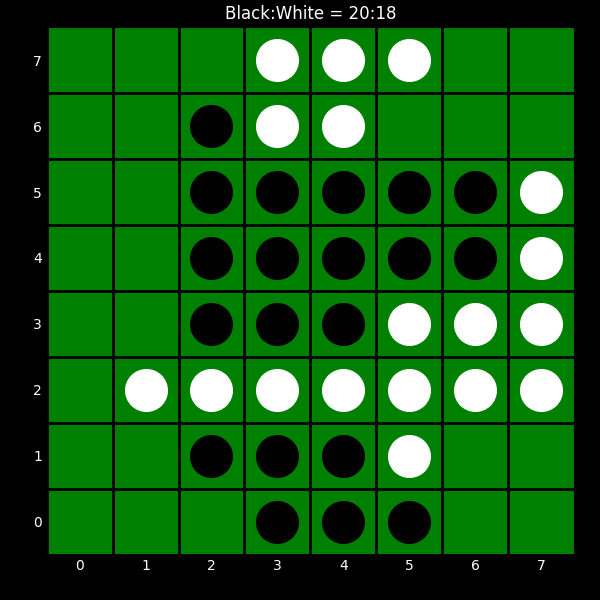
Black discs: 20
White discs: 18